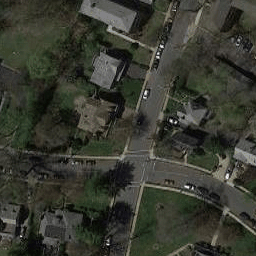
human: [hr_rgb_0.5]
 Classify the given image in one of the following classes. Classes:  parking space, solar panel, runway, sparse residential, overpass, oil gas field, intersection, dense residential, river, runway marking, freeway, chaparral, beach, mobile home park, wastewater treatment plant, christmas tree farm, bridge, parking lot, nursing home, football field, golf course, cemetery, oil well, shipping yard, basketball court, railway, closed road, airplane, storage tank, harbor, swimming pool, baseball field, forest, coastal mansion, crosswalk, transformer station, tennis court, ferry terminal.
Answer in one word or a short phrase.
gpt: intersection